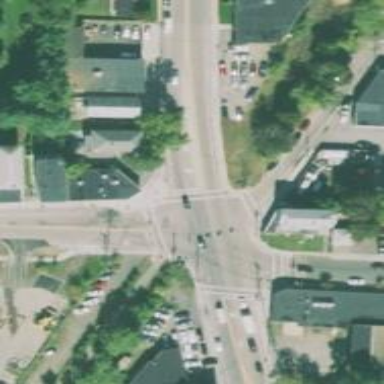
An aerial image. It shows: Crossing on asphalt cycleway.